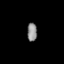
Tissue: lung
Cell type: Others
Senescence score: 0.2201
Nuclear area (px): 180
Mean DAPI intensity: 137.172